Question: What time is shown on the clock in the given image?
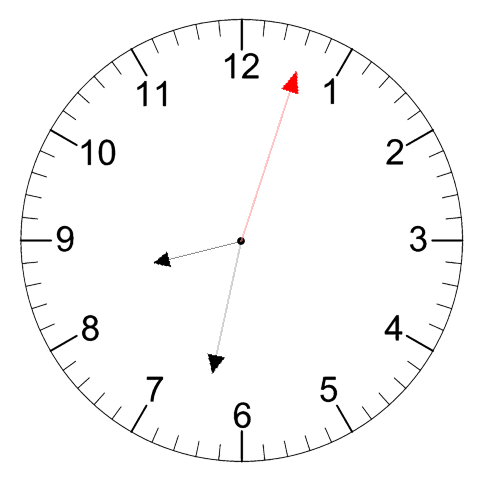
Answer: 08:32:03